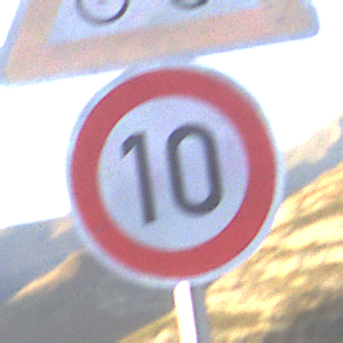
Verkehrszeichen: Geschwindigkeit10
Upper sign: RadverkehrLinks
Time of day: SunriseSunset
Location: Outdoor (Nature)
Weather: PartlyCloudy
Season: NotSpecified
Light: Natural